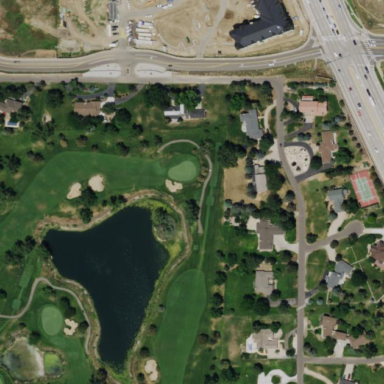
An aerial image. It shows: Scenic golf fairway.